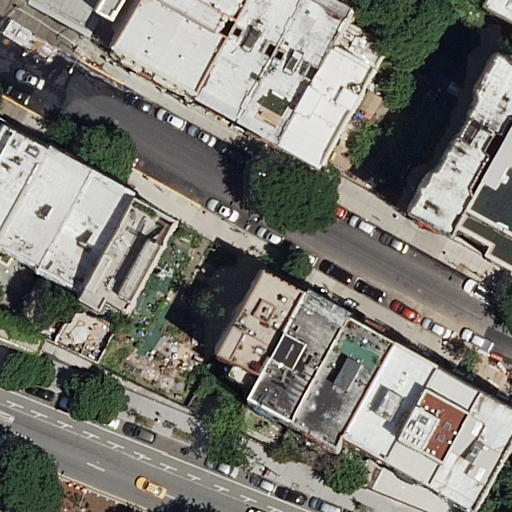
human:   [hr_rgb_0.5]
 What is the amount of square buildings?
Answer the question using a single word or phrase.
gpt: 0

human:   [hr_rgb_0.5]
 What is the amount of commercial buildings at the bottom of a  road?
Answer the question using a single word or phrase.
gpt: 0

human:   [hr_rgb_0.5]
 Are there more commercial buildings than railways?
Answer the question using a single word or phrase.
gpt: no

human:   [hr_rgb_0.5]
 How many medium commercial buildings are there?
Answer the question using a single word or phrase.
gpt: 0

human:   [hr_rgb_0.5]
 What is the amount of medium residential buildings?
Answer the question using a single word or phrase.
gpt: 11

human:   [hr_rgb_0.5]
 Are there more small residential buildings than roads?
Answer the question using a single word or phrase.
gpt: yes

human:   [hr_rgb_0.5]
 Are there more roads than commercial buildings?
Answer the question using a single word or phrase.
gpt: yes

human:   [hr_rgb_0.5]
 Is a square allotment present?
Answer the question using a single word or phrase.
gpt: no

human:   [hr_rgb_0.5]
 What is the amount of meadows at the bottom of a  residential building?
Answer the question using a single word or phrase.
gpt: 0

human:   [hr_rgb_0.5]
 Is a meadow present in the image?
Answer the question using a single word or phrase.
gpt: no

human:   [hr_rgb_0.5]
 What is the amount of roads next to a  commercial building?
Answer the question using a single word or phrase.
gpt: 0

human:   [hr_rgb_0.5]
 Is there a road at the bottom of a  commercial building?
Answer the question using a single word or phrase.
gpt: no

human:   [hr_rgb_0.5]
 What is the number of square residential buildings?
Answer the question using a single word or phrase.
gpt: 0

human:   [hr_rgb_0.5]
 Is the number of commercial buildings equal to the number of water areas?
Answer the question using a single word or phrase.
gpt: yes

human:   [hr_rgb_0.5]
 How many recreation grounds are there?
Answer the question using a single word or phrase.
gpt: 0

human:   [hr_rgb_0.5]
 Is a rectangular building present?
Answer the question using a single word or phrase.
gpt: yes

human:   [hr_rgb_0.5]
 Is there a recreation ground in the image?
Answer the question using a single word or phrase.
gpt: no

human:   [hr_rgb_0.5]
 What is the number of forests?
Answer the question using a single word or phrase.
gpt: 0

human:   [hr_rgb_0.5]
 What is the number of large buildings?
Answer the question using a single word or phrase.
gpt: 3

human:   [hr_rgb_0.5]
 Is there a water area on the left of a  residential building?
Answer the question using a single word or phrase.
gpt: no

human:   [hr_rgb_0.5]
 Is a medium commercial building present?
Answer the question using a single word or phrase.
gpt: no

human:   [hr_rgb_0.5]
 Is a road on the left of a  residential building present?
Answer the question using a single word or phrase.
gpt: yes

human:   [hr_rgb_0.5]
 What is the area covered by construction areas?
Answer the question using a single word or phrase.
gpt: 0m2

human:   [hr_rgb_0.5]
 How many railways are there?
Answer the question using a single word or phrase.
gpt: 0

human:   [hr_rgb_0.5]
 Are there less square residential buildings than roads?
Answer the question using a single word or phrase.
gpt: yes

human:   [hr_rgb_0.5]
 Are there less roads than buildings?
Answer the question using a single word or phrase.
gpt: yes

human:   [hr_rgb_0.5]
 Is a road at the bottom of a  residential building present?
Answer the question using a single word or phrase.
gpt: yes

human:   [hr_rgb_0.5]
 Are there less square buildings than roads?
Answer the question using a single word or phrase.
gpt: yes

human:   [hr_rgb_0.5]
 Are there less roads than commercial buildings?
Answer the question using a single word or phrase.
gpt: no

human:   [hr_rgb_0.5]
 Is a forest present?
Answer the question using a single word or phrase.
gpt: no

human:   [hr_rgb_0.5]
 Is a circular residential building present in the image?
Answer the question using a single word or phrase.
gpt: no

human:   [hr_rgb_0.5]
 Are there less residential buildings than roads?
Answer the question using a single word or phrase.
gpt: no

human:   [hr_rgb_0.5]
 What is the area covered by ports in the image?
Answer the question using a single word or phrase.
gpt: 0m2

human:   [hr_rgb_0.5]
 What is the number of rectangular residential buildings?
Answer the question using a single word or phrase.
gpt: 16

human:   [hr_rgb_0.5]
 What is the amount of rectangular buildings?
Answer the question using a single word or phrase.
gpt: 17

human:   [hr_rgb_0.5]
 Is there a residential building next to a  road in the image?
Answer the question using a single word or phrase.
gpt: yes